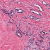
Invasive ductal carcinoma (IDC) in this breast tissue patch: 0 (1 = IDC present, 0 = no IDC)